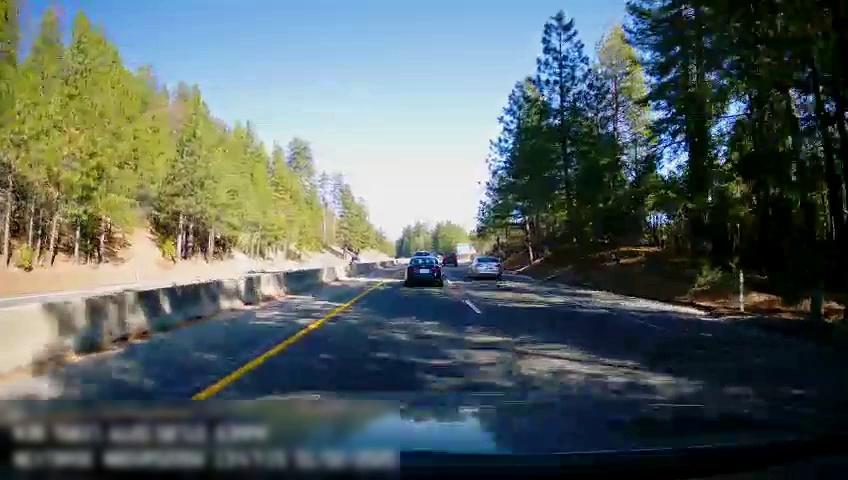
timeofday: Day
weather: Sunny
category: Drivable Space
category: Drivable Space
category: Vehicles | SUV
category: Vehicles | Car
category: Vehicles | SUV
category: Vehicles | Car
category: Lanes | Current Lane
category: Lanes | Current Lane
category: Lanes | Alternate Lane